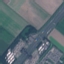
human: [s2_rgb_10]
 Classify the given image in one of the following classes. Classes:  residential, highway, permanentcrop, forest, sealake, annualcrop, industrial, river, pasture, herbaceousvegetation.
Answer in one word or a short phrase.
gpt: Highway